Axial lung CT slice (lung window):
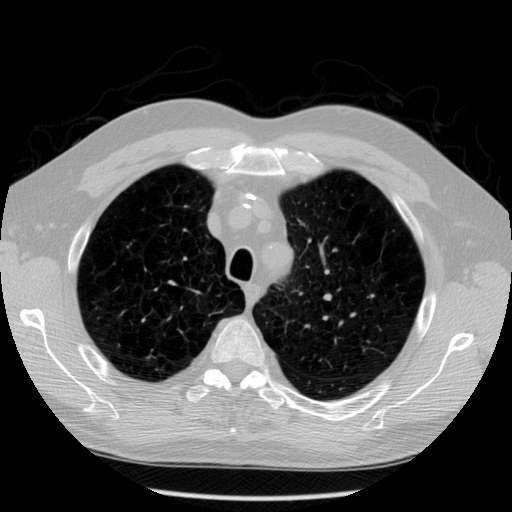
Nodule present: no